Question: In JavaFX, I'm trying to make an extension of TextArea, such that if there is an additionally specified String parameter at the bottom of TextArea, this text is displayed as a hint.
This was very easily implemented on a separate Pane, when he added a listener to the property and just added a Label below.
I tried to do it in a more regular way: I created classes that extend TextArea and TextAreaSkin, and added the StringProperty "hint" to the TextArea class. Added a listener to this property in TextAreaSkin:
'''
public TextValueSkin(final TextValue control) {
super(control);
this.textValue = control;
registerChangeListener(textValue.hintProperty(), e -> {
updateHint();
Platform.runLater(() -> {
control.requestLayout();
if (control.getParent() != null) {
control.getParent().requestLayout();
}
});
});
}
'''
And override method layoutChildren (double x, double y, double w, double h):
'''
protected void layoutChildren(double x, double y, double w, double h) {
final double bottomHeight = lblHint == null ? 0.0 : snapSizeY(lblHint.prefHeight(w));
double textHeight = h - snapSizeY(bottomHeight);
super.layoutChildren(x, y, w, textHeight);
if (lblHint != null) {
lblHint.resizeRelocate(x, textHeight, w, bottomHeight);
}
}
'''
Thus, I got the following type of TextArea with a hint:
[enter image description here]
That is, the ScrollPane and the text content took on a new size (minus the Label height), the light border (related to the ContentView) took on a new size, but the white background itself and the bright border remained the same size.
Please help me to adjust to reduce the height of this background and the border.
Full demo below. The my question is visible when TextValue is focused (please see attached screenshot). The hint is inside a bright border and against a white background of editable text, although it does not apply to it in any way.
Main.class:
'''
public class Main extends Application {
@Override
public void start(Stage stage) throws Exception {
TextValue textValue = new TextValue();
textValue.setText("Text");
Scene scene = new Scene(textValue);
stage.setScene(scene);
stage.show();
Platform.runLater(() -> textValue.setHint("HINT"));
}
}
'''
TextValue.class:
'''
public class TextValue extends TextArea {
private StringProperty hint = new SimpleStringProperty(this, "hint");
public ReadOnlyStringProperty hintProperty() {
return hint;
}
public void setHint(String hint) {
this.hint.set(hint);
}
@Override
protected Skin<?> createDefaultSkin() {
return new TextValueSkin(this);
}
}
'''
TextValueSkin.class:
'''
public class TextValueSkin extends TextAreaSkin {
final private TextValue textValue;
private Label lblHint;
public TextValueSkin(TextValue control) {
super(control);
this.textValue = control;
registerChangeListener(textValue.hintProperty(), e -> {
updateHint();
Platform.runLater(() -> {
control.requestLayout();
if (control.getParent() != null) {
control.getParent().requestLayout();
}
});
});
}
private void updateHint() {
getChildren().remove(lblHint);
String hint = textValue.hintProperty().get();
if (hint != null && !hint.isEmpty()) {
lblHint = new Label(hint);
lblHint.getStyleClass().add("hint");
lblHint.setManaged(false);
getChildren().add(lblHint);
} else {
lblHint = null;
}
}
@Override
protected void layoutChildren(double x, double y, double w, double h) {
final double bottomHeight = lblHint == null ? 0.0 : snapSizeY(lblHint.prefHeight(w));
double textHeight = h - snapSizeY(bottomHeight);
super.layoutChildren(x, y, w, textHeight);
if (lblHint != null) {
lblHint.resizeRelocate(x, textHeight, w, bottomHeight);
}
}
}
'''
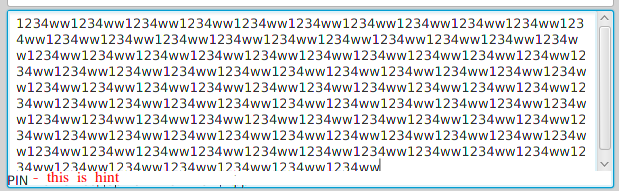
Answer: This is behavior extends from default style of TextArea. It's required for highlighting border around scroll bar. I rewrote the default style so that the highlighted border refers to the ScrollPane and not to TextArea.
CSS:
'''
.vbox-demo {
-fx-padding: 1em 1em 1em 1em;
-fx-spacing: 1em;
}
.text-value {
-fx-background-color: transparent;
-fx-background-insets: 0;
-fx-background-radius: 0;
-fx-cursor: default;
-fx-padding: 0;
}
.text-value:focused {
-fx-background-color: transparent;
-fx-background-insets: 0;
-fx-background-radius: 0;
}
.text-value .scroll-pane:disabled {
-fx-background-color: transparent;
}
.text-value .scroll-pane {
-fx-background-insets: 0, 1;
-fx-background-radius: 3, 2;
-fx-background-color: linear-gradient(to bottom, derive(-fx-text-box-border, -10%), -fx-text-box-border),
linear-gradient(from 0px 0px to 0px 5px, derive(-fx-control-inner-background, -9%), -fx-control-inner-background);
}
.text-value:focused .scroll-pane {
-fx-background-color:
-fx-focus-color,
-fx-control-inner-background,
-fx-faint-focus-color,
linear-gradient(from 0px 0px to 0px 5px, derive(-fx-control-inner-background, -9%), -fx-control-inner-background);
-fx-background-insets: -0.2, 1, -1.4, 3;
-fx-background-radius: 3, 2, 4, 0;
}
.text-value > .scroll-pane > .scroll-bar:horizontal {
-fx-background-insets: 0 1 0 1;
-fx-background-radius: 0 0 2 2;
}
.text-value > .scroll-pane > .scroll-bar:vertical {
-fx-background-insets: 1 0 1 0;
-fx-background-radius: 0 2 2 0;
}
.text-value > .scroll-pane > .corner {
-fx-background-insets: 0;
-fx-background-radius: 0 0 2 0;
}
.text-value .content {
-fx-padding: 0.25em 0.583em 0.25em 0.583em; /* 3 7 3 7 */
-fx-cursor: text;
-fx-background-color:
linear-gradient(from 0px 0px to 0px 4px, derive(-fx-control-inner-background, -8%), -fx-control-inner-background);
-fx-background-radius: 2;
}
.text-value:focused .content {
-fx-background-color:
-fx-control-inner-background,
-fx-faint-focus-color,
linear-gradient(from 0px 0px to 0px 5px, derive(-fx-control-inner-background, -9%), -fx-control-inner-background);
-fx-background-insets: 0, 0, 2;
-fx-background-radius: 2, 1, 0;
}
.text-value > .hint {
-fx-padding: 0.25em 0 0 0;
}
'''
Final TextValue.class:
'''
public class TextValue extends TextArea {
public TextValue() {
getStyleClass().add("text-value");
}
private StringProperty hint = new SimpleStringProperty(this, "hint");
public ReadOnlyStringProperty hintProperty() {
return hint;
}
public void setHint(String hint) {
this.hint.set(hint);
}
@Override
protected Skin<?> createDefaultSkin() {
return new TextValueSkin(this);
}
}
'''
Final TextValueSkin.class:
'''
public class TextValueSkin extends TextAreaSkin {
final private TextValue textValue;
private Label lblHint;
public TextValueSkin(final TextValue control) {
super(control);
this.textValue = control;
registerChangeListener(textValue.hintProperty(), e -> updateHint());
}
private void updateHint() {
getChildren().remove(lblHint);
String hint = textValue.hintProperty().get();
if (hint != null && !hint.isEmpty()) {
lblHint = new Label(hint);
lblHint.getStyleClass().add("hint");
lblHint.setManaged(false);
getChildren().add(lblHint);
} else {
lblHint = null;
}
}
@Override
protected void layoutChildren(double x, double y, double w, double h) {
final double bottomHeight = lblHint == null ? 0.0 : snapSizeY(lblHint.prefHeight(w));
final double textHeight = h - snapSizeY(bottomHeight);
super.layoutChildren(x, y, w, textHeight);
if (lblHint != null) {
lblHint.resizeRelocate(x, textHeight, w, bottomHeight);
}
}
@Override
protected double computePrefHeight(double w, double topInset, double rightInset, double bottomInset, double leftInset) {
final double prefHeight = super.computePrefHeight(w, topInset, rightInset, bottomInset, leftInset);
final double addHeight = lblHint == null ? 0.0 : snapSizeY(lblHint.prefHeight(w));
return prefHeight + addHeight;
}
@Override
protected double computeMinHeight(double w, double topInset, double rightInset, double bottomInset, double leftInset) {
final double minHeight = super.computeMinHeight(w, topInset, rightInset, bottomInset, leftInset);
final double addHeight = lblHint == null ? 0.0 : snapSizeY(lblHint.minHeight(w));
return minHeight + addHeight;
}
@Override
protected double computeMaxHeight(double w, double topInset, double rightInset, double bottomInset, double leftInset) {
final double maxHeight = super.computeMaxHeight(w, topInset, rightInset, bottomInset, leftInset);
final double addHeight = lblHint == null ? 0.0 : snapSizeY(lblHint.maxHeight(w));
return maxHeight + addHeight;
}
}
'''
Final demo Main.class:
'''
public class Main extends Application {
@Override
public void start(Stage stage) {
TextValue textValue = new TextValue();
textValue.setText("Text");
TextField tf = new TextField("");
VBox vBox = new VBox(textValue, tf);
vBox.getStyleClass().add("vbox-demo");
Scene scene = new Scene(vBox);
scene.getStylesheets().add(getClass().getResource("/styles.css").toExternalForm());
stage.setScene(scene);
stage.show();
textValue.setHint("HINT");
}
}
'''